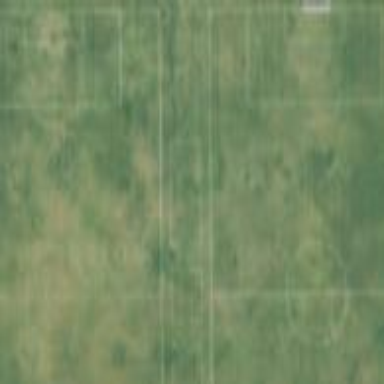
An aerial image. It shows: Soccer pitch designated for leisure and sports activities.